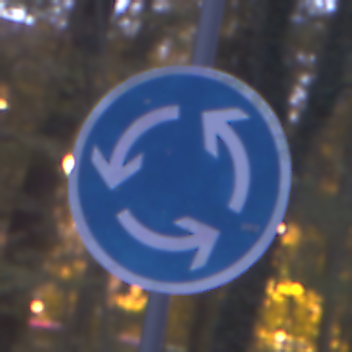
Verkehrszeichen: Kreisverkehr
Umgebung: Outdoor, Suburban
Tageszeit: Night
Wetter: PartlyCloudy
Licht: Artificial
Jahreszeit: NotSpecified
Kontrast: LowContrast